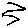
Label: zigzag